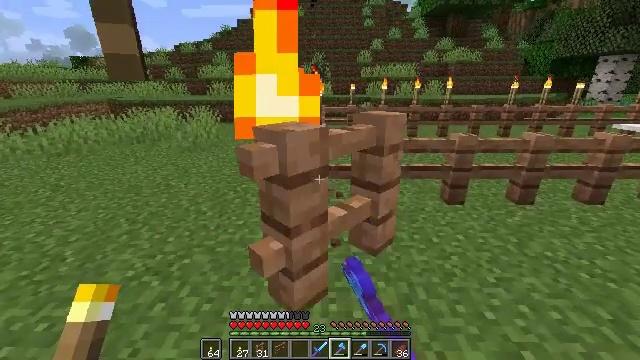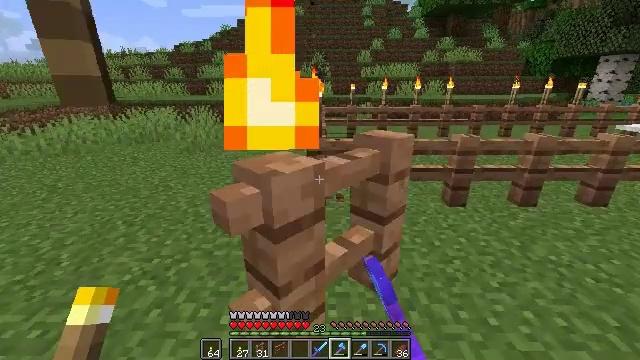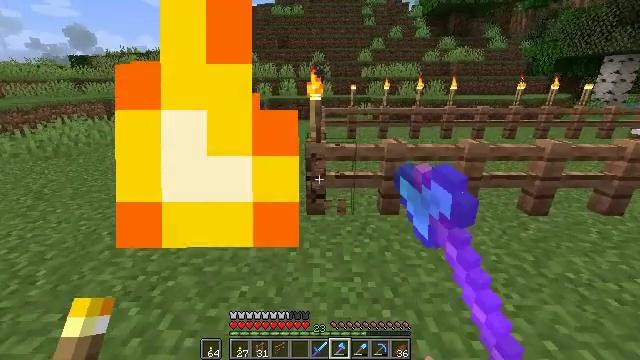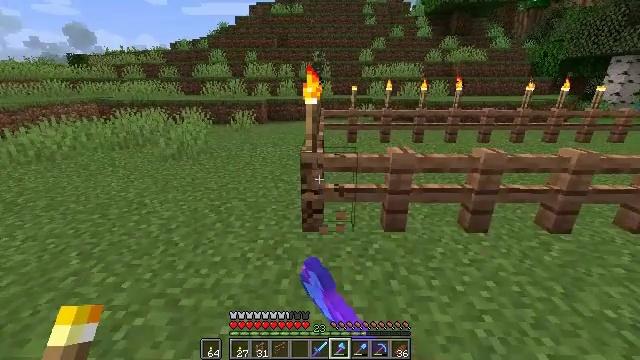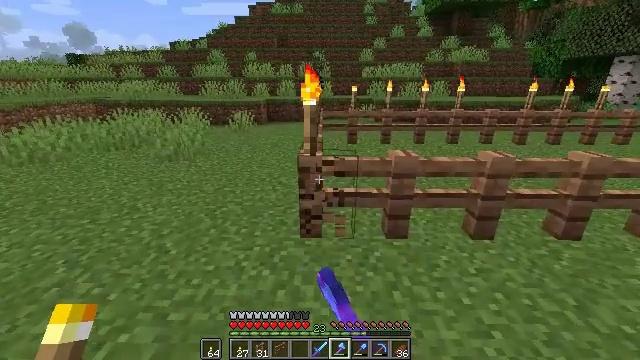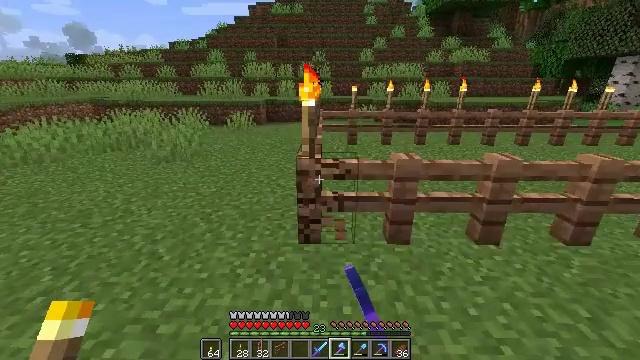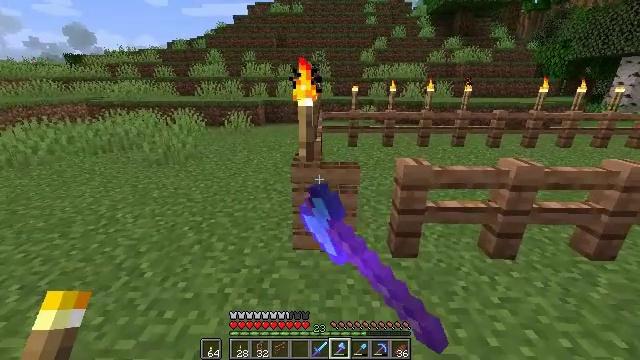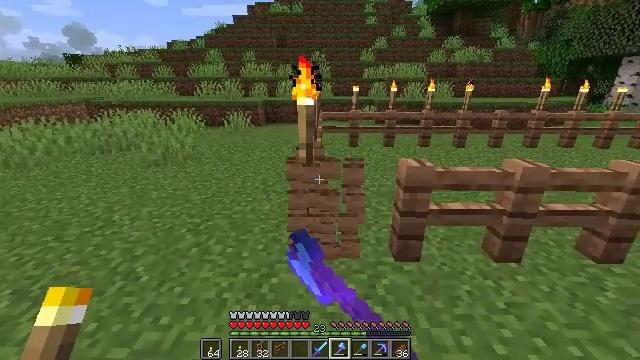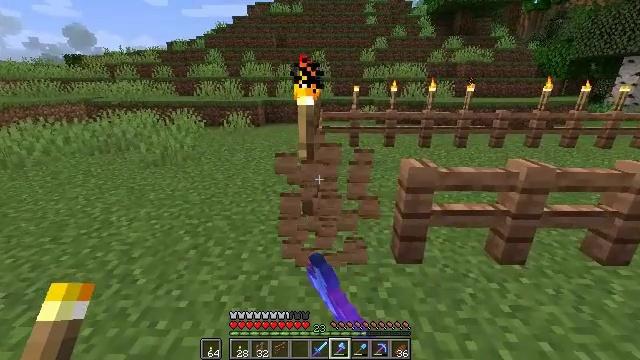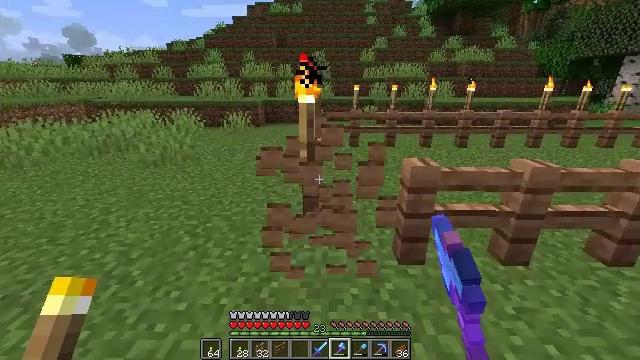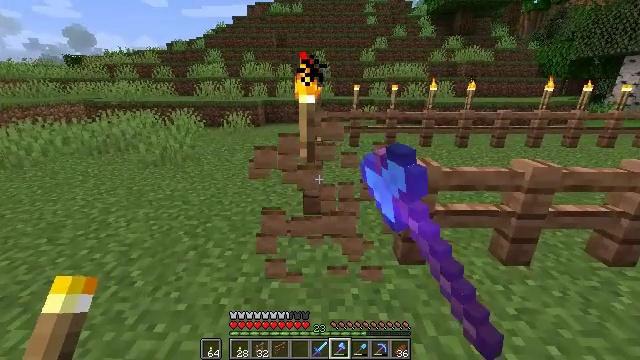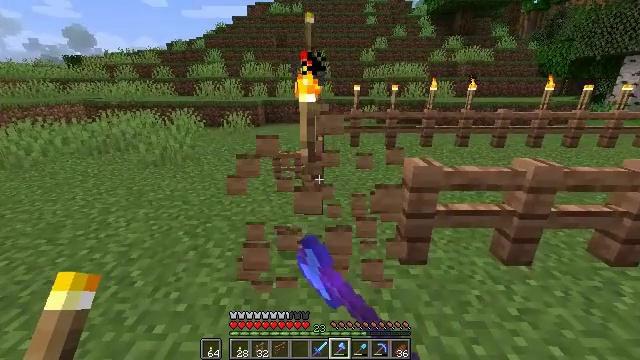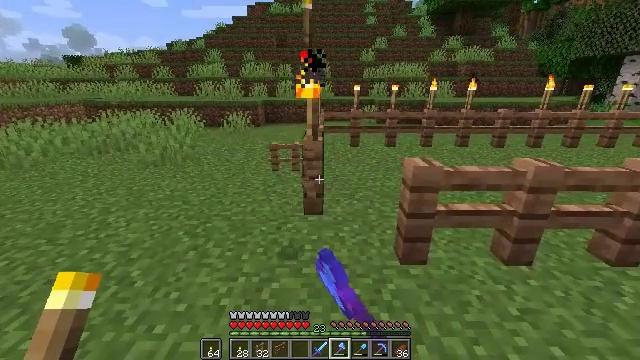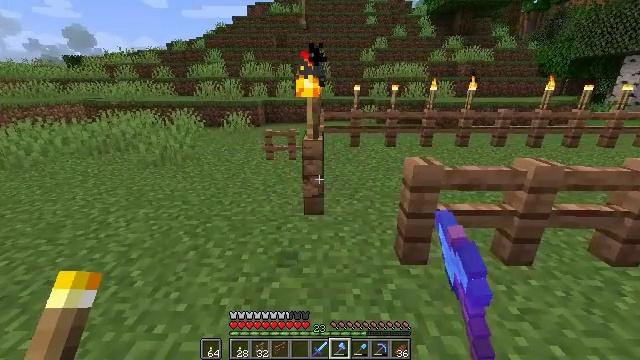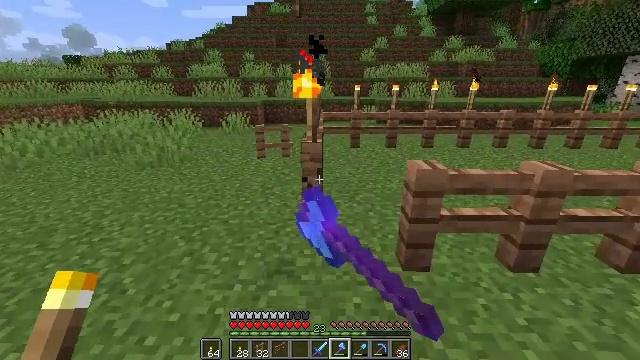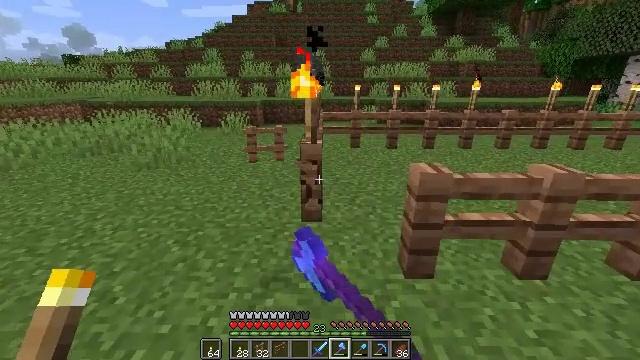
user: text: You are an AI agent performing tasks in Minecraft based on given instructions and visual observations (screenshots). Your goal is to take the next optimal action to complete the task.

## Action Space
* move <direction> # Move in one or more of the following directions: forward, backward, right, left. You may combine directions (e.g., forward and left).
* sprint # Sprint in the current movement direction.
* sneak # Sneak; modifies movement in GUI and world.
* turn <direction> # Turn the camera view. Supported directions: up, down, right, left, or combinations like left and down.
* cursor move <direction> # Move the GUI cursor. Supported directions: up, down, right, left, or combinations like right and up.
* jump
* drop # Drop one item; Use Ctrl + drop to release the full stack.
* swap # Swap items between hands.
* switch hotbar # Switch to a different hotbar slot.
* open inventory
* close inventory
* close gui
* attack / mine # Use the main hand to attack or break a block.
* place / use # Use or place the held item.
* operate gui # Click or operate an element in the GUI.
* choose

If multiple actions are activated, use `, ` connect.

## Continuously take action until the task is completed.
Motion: motion action
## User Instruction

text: Attack the jungle fence to break it.
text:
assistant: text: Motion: move forward, attack / mine
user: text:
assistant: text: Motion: move forward, attack / mine
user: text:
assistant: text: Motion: move forward, attack / mine
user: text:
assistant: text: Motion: move forward, attack / mine
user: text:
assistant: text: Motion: move forward, attack / mine
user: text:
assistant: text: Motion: attack / mine
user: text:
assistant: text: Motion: attack / mine
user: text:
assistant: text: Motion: attack / mine
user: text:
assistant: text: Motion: attack / mine
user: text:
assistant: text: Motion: attack / mine
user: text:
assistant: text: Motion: attack / mine
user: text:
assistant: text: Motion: attack / mine
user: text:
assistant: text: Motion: attack / mine
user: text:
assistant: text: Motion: move forward, attack / mine
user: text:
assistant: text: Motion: move forward, attack / mine
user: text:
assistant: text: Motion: move forward, attack / mine
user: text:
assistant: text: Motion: move forward, attack / mine
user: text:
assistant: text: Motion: move forward, attack / mine
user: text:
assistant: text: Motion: attack / mine
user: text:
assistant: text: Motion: attack / mine
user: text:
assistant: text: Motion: attack / mine
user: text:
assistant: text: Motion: attack / mine
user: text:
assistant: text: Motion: attack / mine
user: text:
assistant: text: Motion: attack / mine
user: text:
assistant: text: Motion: attack / mine
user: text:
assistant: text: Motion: move forward, attack / mine
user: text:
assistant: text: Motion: move forward, attack / mine
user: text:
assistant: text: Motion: move forward, attack / mine
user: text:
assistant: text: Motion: attack / mine
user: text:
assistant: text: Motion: attack / mine